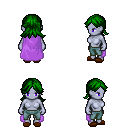
a pixel art fantasy rpg character, female body template, dark elf, purple skin, lavender cape, teal pants, green loose hair, brown slippers, four views (front, back, left, right), 2x2 character sprite sheet, small pixel art, hard edges, no anti-aliasing